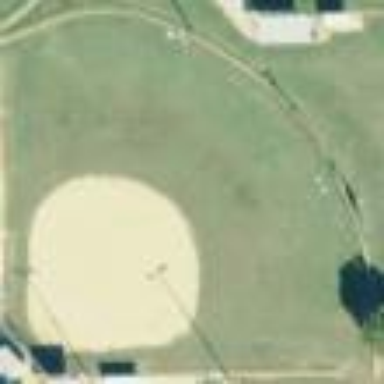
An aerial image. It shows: Baseball pitch for leisure and sports activities.